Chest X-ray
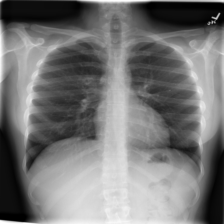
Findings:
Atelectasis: negative
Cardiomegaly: negative
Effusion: negative
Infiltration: positive
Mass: negative
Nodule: negative
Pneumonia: negative
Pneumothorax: negative
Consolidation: negative
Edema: negative
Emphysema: negative
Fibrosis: negative
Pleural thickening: negative
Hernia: negative